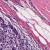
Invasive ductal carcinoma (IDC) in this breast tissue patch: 0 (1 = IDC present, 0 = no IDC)